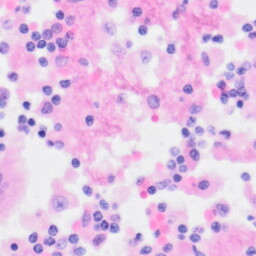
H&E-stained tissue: Kidney